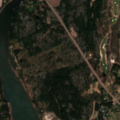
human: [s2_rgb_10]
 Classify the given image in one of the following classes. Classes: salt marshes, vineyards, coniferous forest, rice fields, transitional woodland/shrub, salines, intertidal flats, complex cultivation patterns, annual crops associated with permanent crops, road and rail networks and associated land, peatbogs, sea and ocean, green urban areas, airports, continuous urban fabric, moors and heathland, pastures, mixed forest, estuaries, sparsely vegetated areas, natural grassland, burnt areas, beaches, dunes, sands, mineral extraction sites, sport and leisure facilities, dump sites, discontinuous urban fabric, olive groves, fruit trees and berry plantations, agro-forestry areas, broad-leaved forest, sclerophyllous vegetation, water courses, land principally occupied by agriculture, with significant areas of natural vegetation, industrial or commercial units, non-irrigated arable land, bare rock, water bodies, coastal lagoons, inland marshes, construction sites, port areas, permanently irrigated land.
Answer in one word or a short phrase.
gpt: sport and leisure facilities, non-irrigated arable land, land principally occupied by agriculture, with significant areas of natural vegetation, coniferous forest, mixed forest, sea and ocean